Field crop: maize
Growth stage: 2
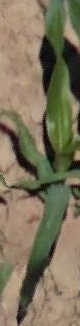
Species: maize